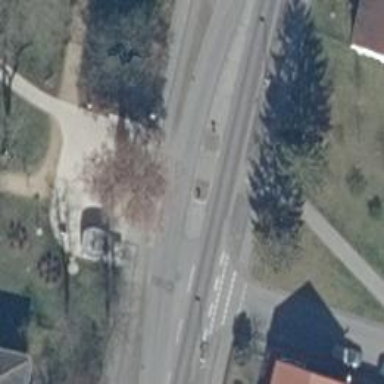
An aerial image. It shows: Unmarked crossing with pedestrian island.